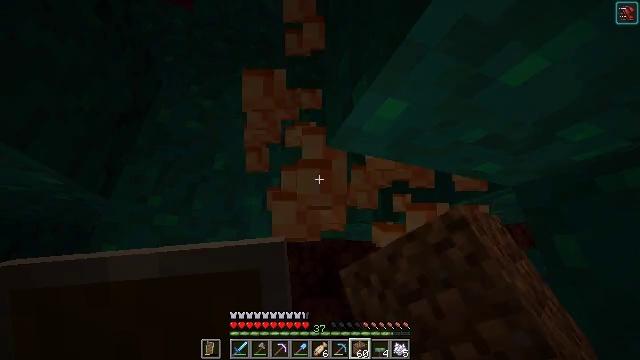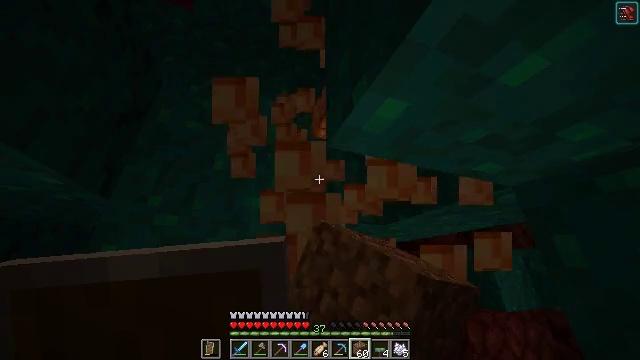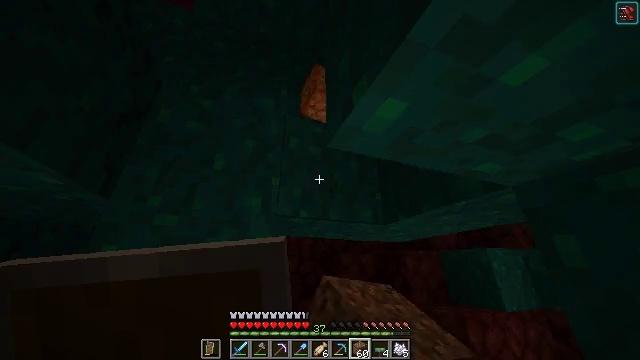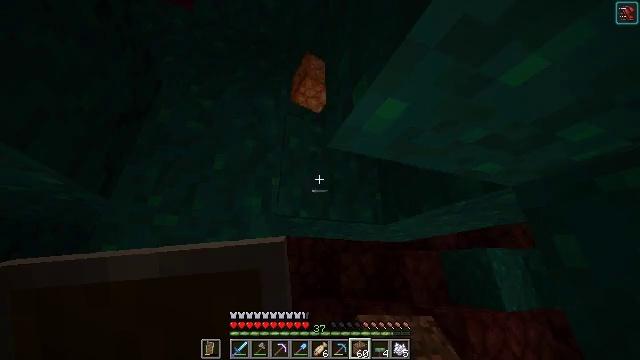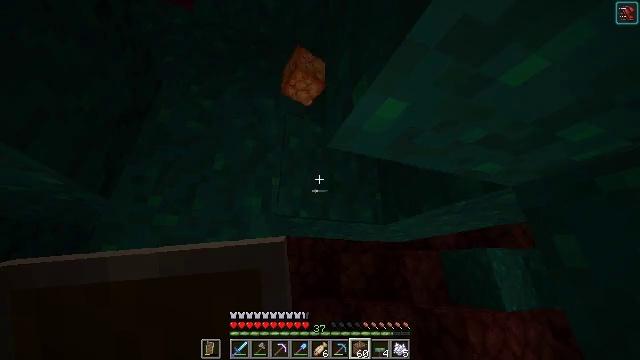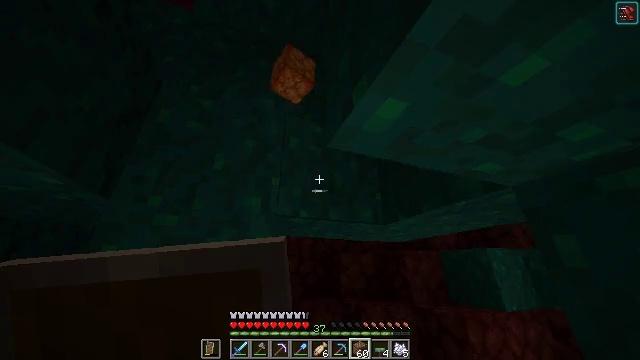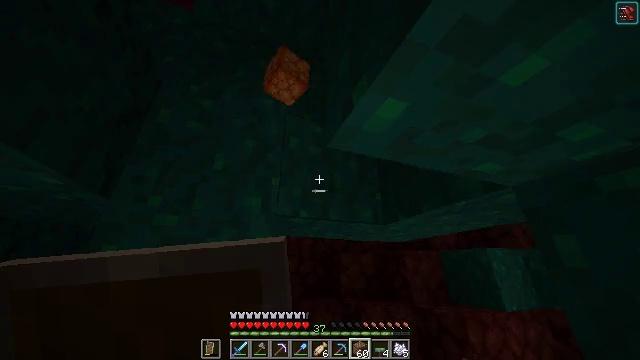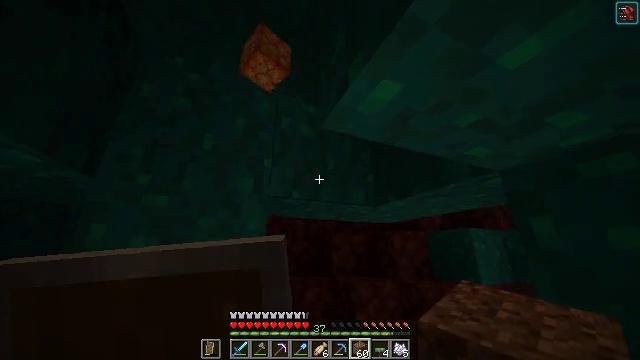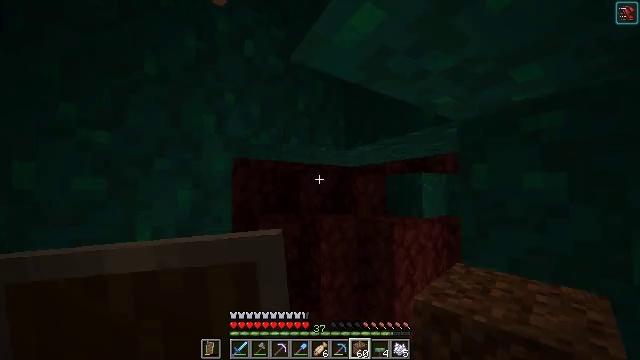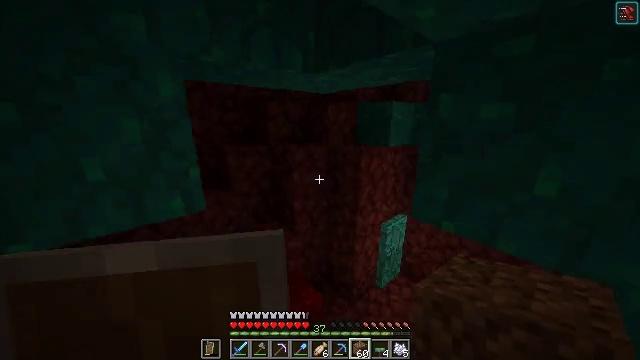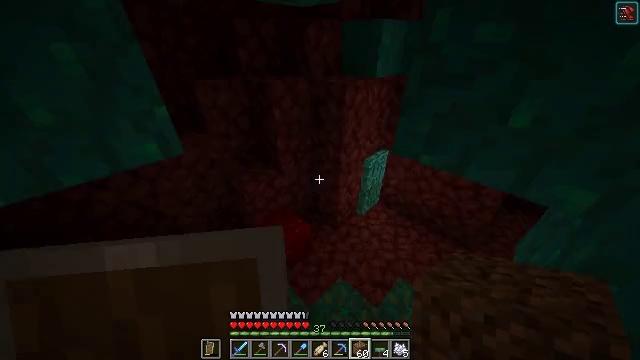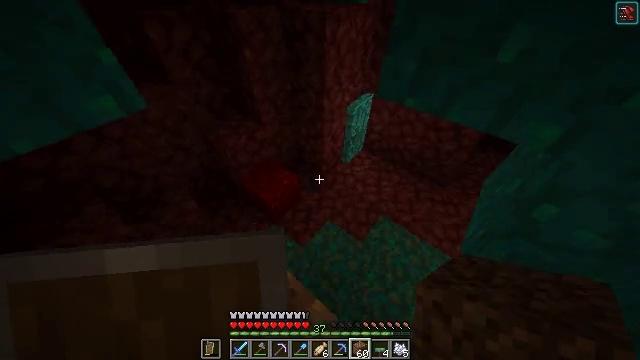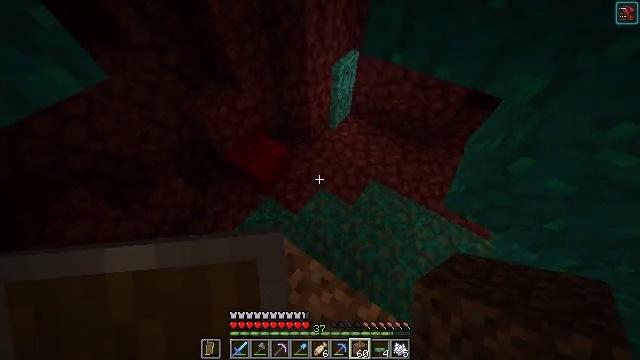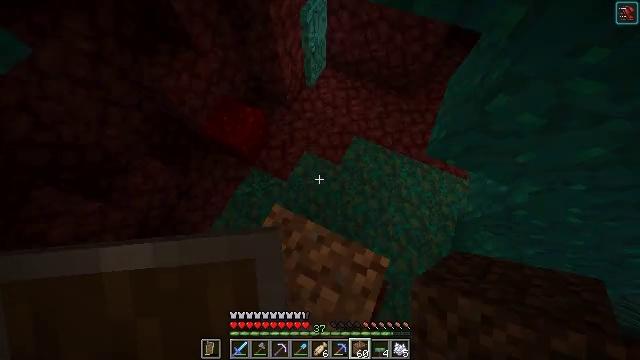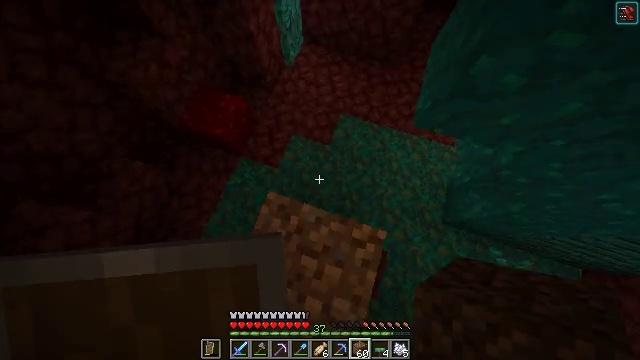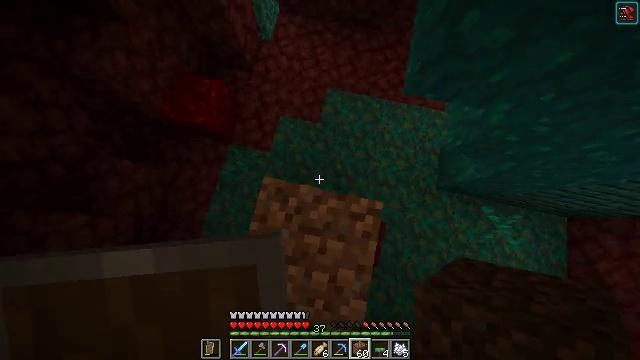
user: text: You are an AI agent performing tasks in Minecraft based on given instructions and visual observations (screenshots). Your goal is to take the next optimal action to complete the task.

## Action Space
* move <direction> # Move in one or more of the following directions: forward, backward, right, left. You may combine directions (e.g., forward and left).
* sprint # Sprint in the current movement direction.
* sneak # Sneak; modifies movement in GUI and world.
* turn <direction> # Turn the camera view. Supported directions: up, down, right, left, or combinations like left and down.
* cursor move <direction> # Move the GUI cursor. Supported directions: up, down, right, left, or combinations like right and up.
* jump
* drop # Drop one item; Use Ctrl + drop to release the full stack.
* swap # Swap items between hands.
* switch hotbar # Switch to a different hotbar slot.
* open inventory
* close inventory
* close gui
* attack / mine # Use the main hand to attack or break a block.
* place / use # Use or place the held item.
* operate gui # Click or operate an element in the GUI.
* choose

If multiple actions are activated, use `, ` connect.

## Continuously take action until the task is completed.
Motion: motion action
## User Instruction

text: Mine warped wart block.
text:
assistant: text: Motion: attack / mine
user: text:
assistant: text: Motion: attack / mine
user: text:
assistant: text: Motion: no_op
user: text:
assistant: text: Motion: no_op
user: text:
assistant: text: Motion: no_op
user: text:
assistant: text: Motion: no_op
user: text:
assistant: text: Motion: turn right and down
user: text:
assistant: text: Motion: turn right and down
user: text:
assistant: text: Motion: turn right and down
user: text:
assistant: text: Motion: turn right and down
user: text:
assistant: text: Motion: turn right and down
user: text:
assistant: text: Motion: turn right and down
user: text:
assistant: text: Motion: turn right and down
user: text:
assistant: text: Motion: turn right and down
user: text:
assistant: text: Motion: turn right and down
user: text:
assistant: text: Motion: turn right and down
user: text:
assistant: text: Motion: turn right
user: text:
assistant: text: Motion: turn right
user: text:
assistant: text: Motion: turn right and up
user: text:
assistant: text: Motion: turn right and up
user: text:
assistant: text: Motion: turn right and up
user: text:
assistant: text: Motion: turn right and up
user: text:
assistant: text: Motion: turn right and up
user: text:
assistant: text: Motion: turn up
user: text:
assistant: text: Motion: turn up
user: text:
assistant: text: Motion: no_op
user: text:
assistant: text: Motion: no_op
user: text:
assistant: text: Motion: no_op
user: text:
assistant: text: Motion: no_op
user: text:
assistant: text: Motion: turn left and down